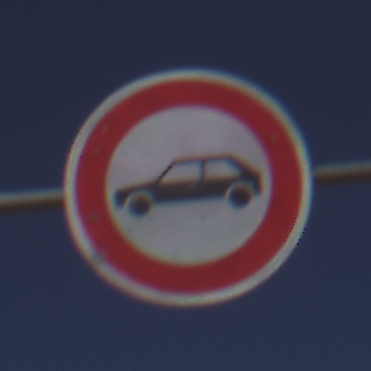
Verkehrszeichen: VerbotPersonenkraftwagen
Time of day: MorningAfternoon
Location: Outdoor (Nature)
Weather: Clear
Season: NotSpecified
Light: Natural